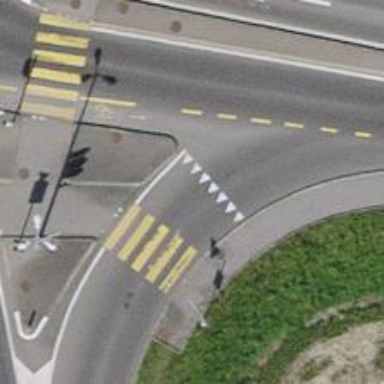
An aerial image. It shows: Marked crossing on the road.